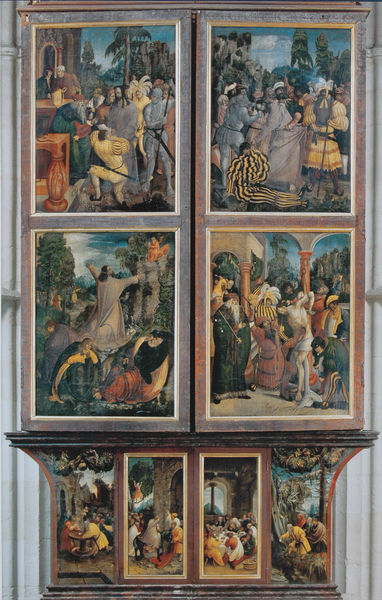
Titel: Hochaltar, geschlossener Zustand
Künstler: Meister der Pulkauer Tafelbilder
Standort: Pulkau (Niederösterreich)
Institution: Wallfahrts- und Filialkirche zum Kostbaren Blut Christi
Schlagwörter: baum, blau, flügel, gemälde, himmel, kampf, bäume, gelb, grün, landschaft, menschen, ocker, blumen, braun, bunt, fenster, grau, holz, männer, orange, schwarz, szene, säule, tür, rot, beige, malerei, architektur, bibel, geschichte, neues testament, rahmen, bild, porträt, öl, natur, kirche, gewand, gold, personen, gotik, renaissance, engel, farbig, bilder, schrank, türen, farbe, rand, figuren, soldaten, tafel, gestreift, geschlossen, bemalt, foto, fotografie, photographie, bögen, vier, paradies, außen, religion, porträts, gefangennahme, pilatus, beten, ritter, altar, arkaden, hochaltar, photo, farbfoto, gotisch, christus, jesus, kreuzigung, altes testament, mittelalter, wams, religiös, malerie, heiliger, holztafel, tempel, heilige, sechs, maria, miniatur, petrus, szenen, tempera, schrein, aufnahme, christentum, altarbild, öffnen, legende, aufsatz, bildchen, tabernakel, ölbilder, altaraufsatz, aussenflügel, mensa, predella, retabel, tafeln, ikonen, flügelaltar, zyklus, indianer, triptychon, passion, verkündung, golgatha, ölberg, kreuzweg, klappen, altartafel, schristus, flügelretabel, wandelaltar, geisselung, tafelbilder, vita, leidensgeschichte, zugeklappt, ölber, bildersammlungen, dyptychon, sechs bilder, verutrteilung, wandelalta, wandelaltra, altartafeln, passionszyklus, verhör, krichlich, chrtistus